Question: I've enclosed a screen dump to make things easier to follow.
I've attached my outlets for datasource and delegate and I've created an outlet for my table view, but reloadData doesn't work?
Ideally I'd like to only call reloadData after the view has been loaded once?

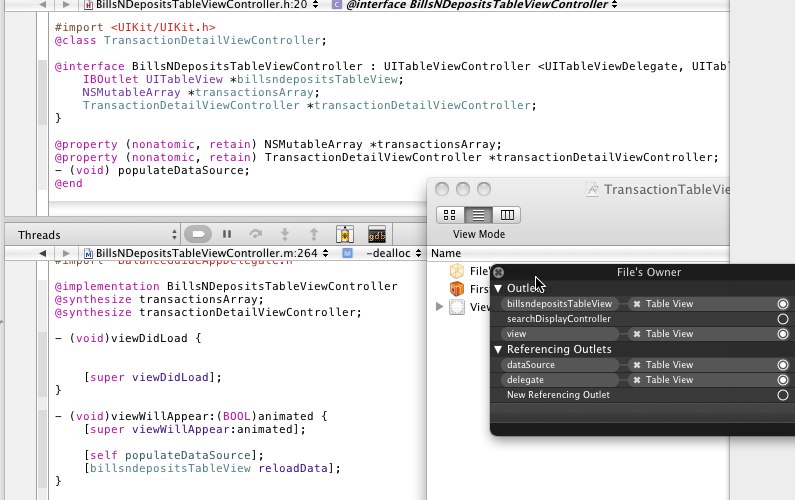
Answer: Create a property for your 'UITableView' and use the property as your 'IBOutlet', using the ivar directly isn't the way to do it. Hook things up again and debug it, to see if your 'UITableView' isn't nil.
Put a breakpoint in the 'UITableView' datasource methods to see if they get called, if they are, check if your transactionsArray actually contains items.
If this doesn't help, you'll have to provide more info like which methods are being called and more code.